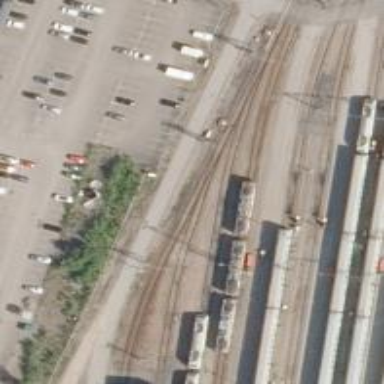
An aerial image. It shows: Rail yard with electrified contact lines for the railway.